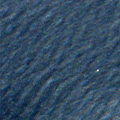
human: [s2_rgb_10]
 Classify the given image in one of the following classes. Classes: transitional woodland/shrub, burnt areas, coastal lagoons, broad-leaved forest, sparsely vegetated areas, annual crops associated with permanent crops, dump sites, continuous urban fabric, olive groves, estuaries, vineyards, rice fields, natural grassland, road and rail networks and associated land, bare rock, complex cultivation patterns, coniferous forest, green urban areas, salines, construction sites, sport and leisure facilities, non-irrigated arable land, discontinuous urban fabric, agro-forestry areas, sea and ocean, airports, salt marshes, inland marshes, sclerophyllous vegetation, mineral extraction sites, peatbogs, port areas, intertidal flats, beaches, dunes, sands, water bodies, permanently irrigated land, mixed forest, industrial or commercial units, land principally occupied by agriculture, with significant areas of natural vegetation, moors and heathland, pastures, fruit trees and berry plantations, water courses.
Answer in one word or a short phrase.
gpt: sea and ocean